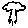
Label: tree